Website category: university
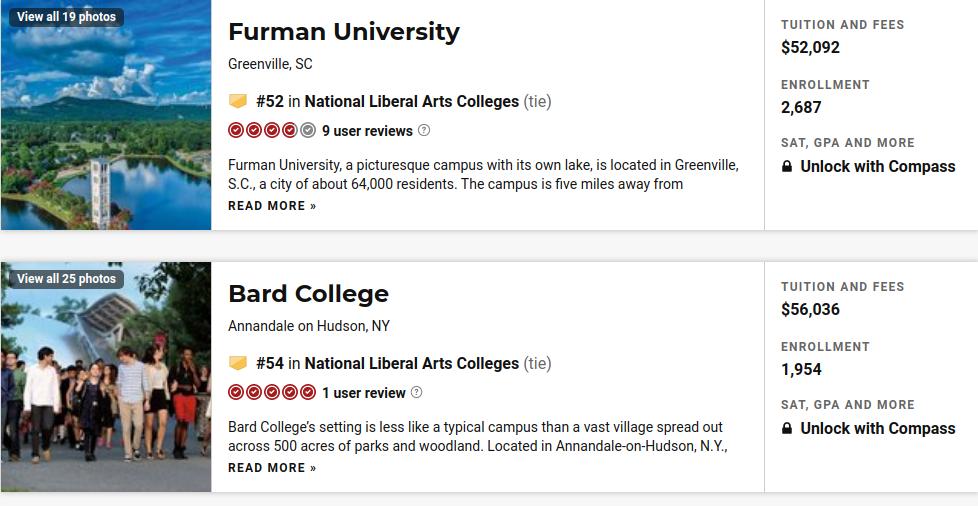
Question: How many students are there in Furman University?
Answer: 2,687

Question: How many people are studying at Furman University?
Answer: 2,687

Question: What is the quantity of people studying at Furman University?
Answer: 2,687

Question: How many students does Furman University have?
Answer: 2,687

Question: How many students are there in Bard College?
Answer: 1,954

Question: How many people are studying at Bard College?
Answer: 1,954

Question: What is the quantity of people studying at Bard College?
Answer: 1,954

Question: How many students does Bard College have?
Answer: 1,954

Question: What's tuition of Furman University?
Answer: $52,092

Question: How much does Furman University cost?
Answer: $52,092

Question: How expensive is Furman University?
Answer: $52,092

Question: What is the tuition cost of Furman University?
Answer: $52,092

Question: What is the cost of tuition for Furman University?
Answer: $52,092

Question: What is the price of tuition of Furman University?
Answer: $52,092

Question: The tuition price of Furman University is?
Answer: $52,092

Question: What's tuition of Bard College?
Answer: $56,036

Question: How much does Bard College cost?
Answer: $56,036

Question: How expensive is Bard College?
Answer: $56,036

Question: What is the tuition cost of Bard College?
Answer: $56,036

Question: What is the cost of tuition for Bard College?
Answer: $56,036

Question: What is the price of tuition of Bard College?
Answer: $56,036

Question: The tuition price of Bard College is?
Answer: $56,036

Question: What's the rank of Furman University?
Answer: #52

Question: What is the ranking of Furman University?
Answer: #52

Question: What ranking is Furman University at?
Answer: #52

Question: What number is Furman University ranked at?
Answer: #52

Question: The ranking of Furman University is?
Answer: #52

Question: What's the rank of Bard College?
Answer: #54

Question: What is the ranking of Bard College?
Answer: #54

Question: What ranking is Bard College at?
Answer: #54

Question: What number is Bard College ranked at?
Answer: #54

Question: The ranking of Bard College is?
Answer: #54

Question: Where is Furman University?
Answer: Greenville, SC

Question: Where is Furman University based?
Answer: Greenville, SC

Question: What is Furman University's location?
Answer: Greenville, SC

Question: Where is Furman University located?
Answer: Greenville, SC

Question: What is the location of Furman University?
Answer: Greenville, SC

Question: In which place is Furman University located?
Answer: Greenville, SC

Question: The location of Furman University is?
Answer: Greenville, SC

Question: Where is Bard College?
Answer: Annandale on Hudson, NY

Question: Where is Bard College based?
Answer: Annandale on Hudson, NY

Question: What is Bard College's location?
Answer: Annandale on Hudson, NY

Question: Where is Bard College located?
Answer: Annandale on Hudson, NY

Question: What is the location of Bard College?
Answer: Annandale on Hudson, NY

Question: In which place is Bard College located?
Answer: Annandale on Hudson, NY

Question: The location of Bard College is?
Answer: Annandale on Hudson, NY

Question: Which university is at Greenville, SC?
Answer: Furman University

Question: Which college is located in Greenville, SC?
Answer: Furman University

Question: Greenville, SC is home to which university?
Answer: Furman University

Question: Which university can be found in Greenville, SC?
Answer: Furman University

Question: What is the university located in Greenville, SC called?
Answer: Furman University

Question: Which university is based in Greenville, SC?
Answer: Furman University

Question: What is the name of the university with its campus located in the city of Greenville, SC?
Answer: Furman University

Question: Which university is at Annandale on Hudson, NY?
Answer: Bard College

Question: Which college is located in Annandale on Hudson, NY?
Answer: Bard College

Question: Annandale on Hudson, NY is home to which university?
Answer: Bard College

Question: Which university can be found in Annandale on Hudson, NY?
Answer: Bard College

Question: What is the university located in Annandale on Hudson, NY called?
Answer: Bard College

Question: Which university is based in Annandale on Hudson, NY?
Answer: Bard College

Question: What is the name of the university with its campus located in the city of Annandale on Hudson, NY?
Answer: Bard College

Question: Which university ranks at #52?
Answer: Furman University

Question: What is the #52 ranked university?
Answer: Furman University

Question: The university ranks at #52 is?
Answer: Furman University

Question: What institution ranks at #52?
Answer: Furman University